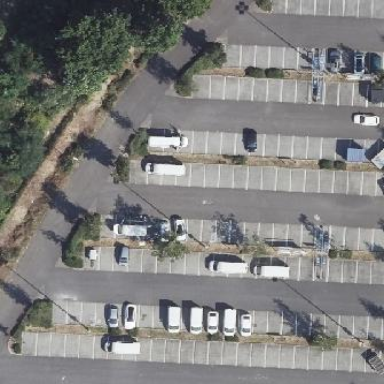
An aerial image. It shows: Parking area at Ikea with surface parking.